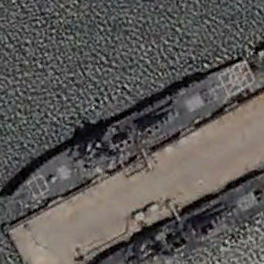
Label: destroyer